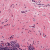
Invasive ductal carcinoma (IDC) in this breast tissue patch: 0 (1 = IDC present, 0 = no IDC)